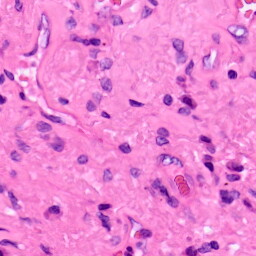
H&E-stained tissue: Lung